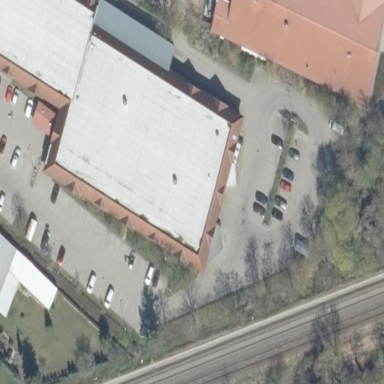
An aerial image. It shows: Retail building.